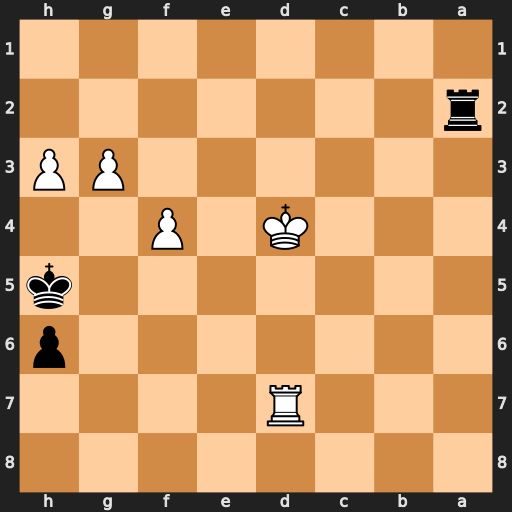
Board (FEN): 8/3R4/7p/7k/3K1P2/6PP/r7/8
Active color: b
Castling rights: -
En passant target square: -
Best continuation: Rd2+ Ke3 Rxd7